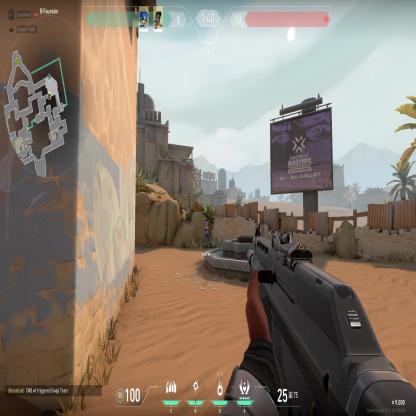
Label: teammate